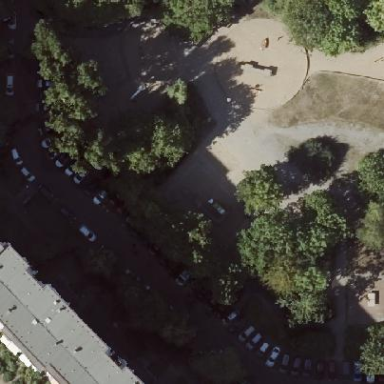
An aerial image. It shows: Building with apartments and flat roof.